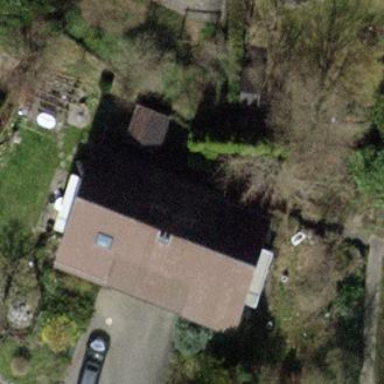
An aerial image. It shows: Semidetached house with gabled roof.